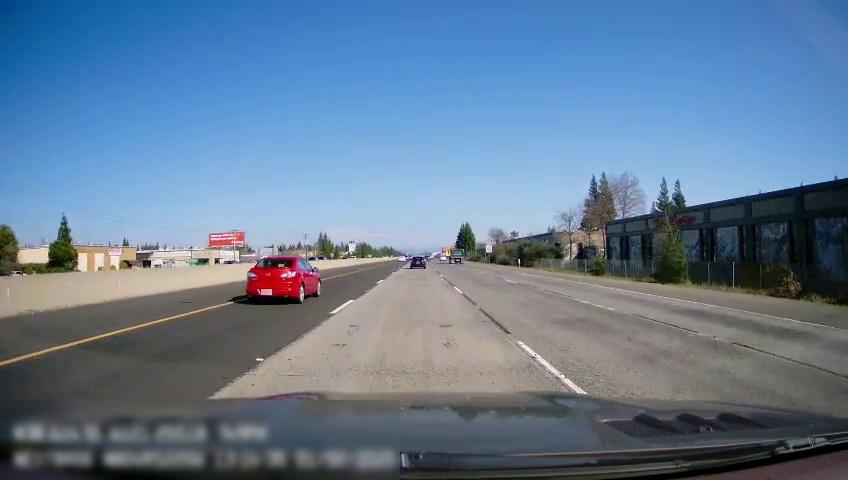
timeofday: Day
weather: Sunny
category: Vehicles | Car
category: Drivable Space
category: Vehicles | Truck
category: Vehicles | Car
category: Vehicles | Car
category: Lanes | Alternate Lane
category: Lanes | Alternate Lane
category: Lanes | Current Lane
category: Lanes | Current Lane
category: Lanes | Alternate Lane
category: Traffic | Signs